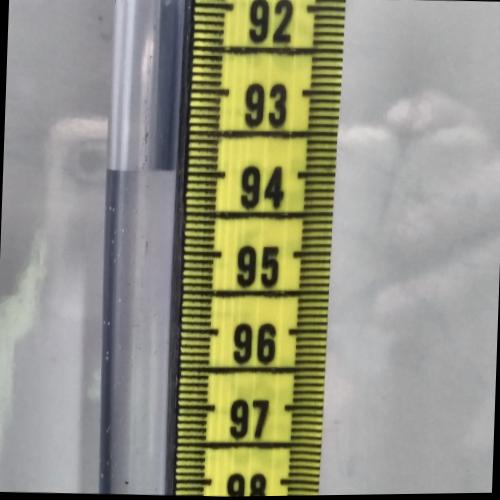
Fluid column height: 94.0 cm